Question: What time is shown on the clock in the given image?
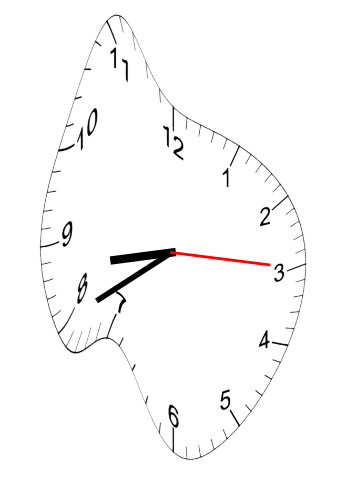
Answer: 08:40:15